Interaction volume radius: 10 \u00c5
Interaction volume height: 20 \u00c5
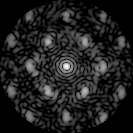
Disorder parameter: 0.5025